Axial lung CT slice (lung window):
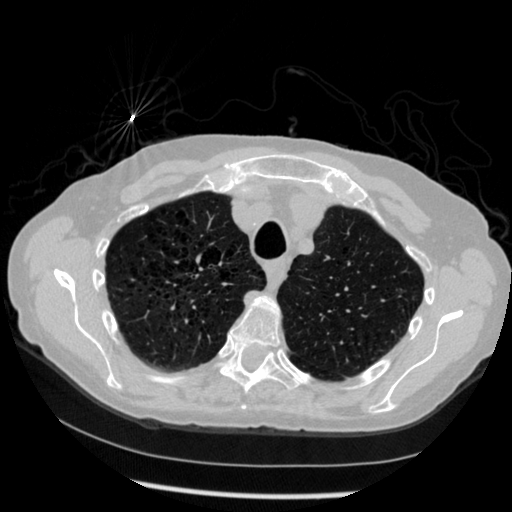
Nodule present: no